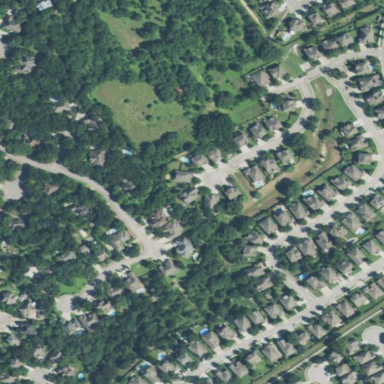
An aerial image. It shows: Residential area composed of single-family homes.